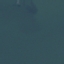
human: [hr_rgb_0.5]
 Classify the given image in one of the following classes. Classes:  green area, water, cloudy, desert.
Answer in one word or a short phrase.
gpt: water